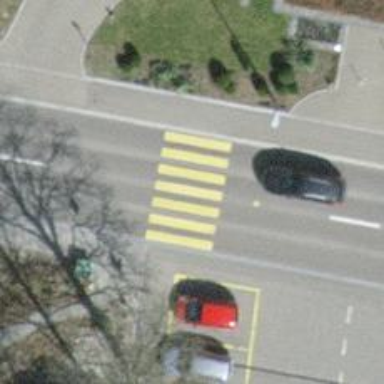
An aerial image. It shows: Zebra crossing on the road.